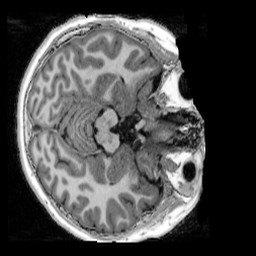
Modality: UNIT1_denoised
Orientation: axial
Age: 11
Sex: male
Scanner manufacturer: siemens
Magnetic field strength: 3 T
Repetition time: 4 s
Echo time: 0.00303 s